Chest X-ray:
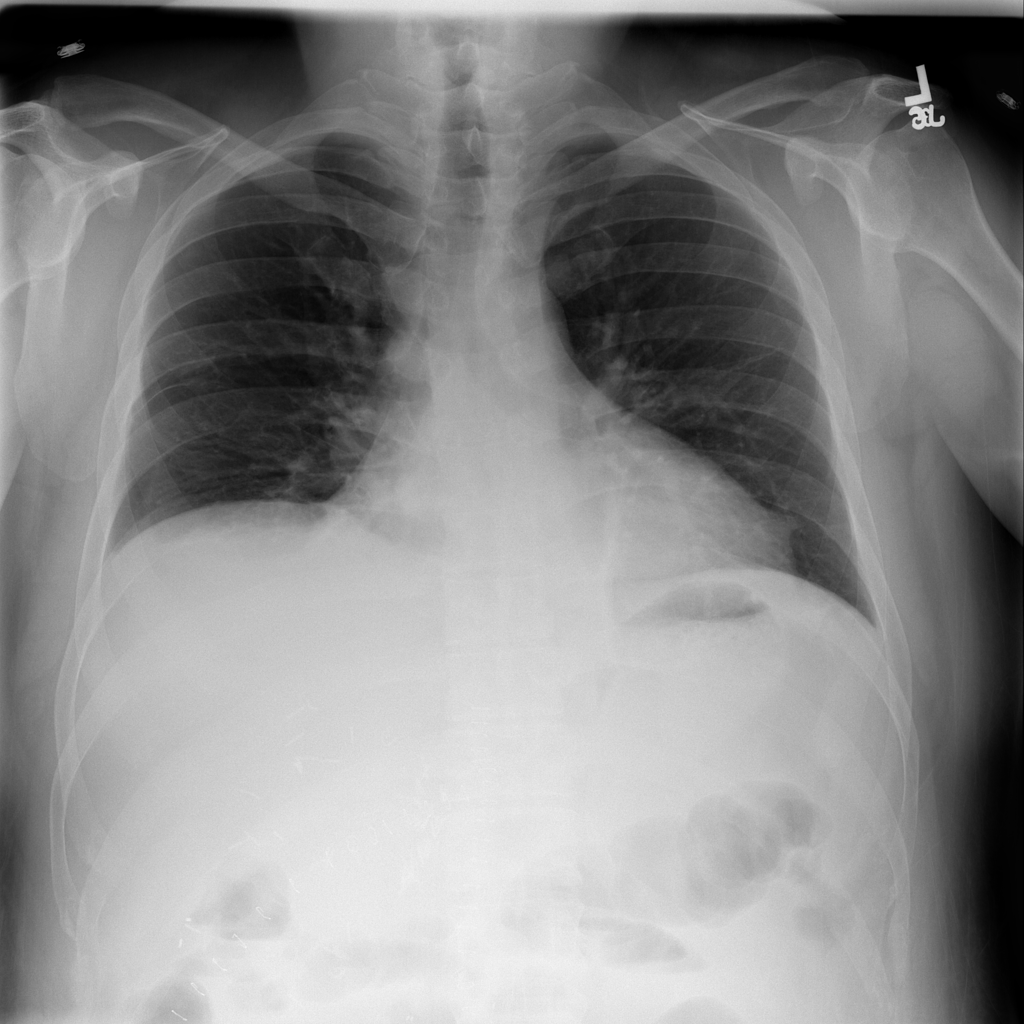
Findings: Atelectasis
No abnormal finding: no